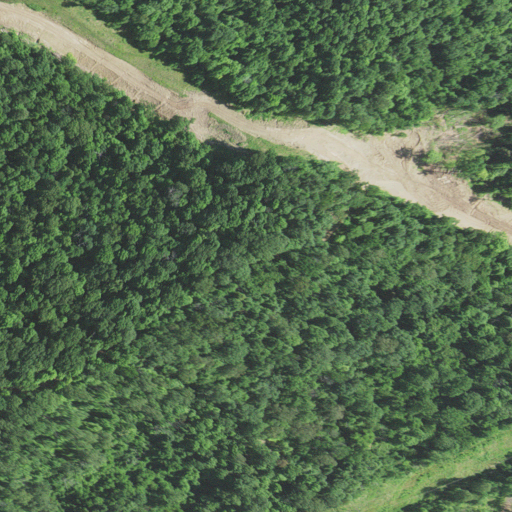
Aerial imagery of mountain in West Virginia named Owlshead containing deciduous forest and grassland